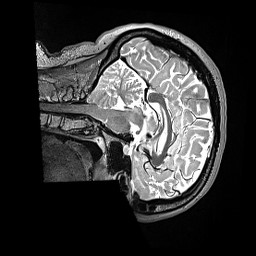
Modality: T2w
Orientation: sagittal
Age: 36
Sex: female
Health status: ill
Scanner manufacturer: siemens
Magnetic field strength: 3 T
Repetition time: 3.2 s
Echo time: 0.564 s